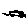
Label: car